Interaction volume radius: 10 \u00c5
Interaction volume height: 10 \u00c5
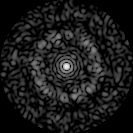
Disorder parameter: 0.8345